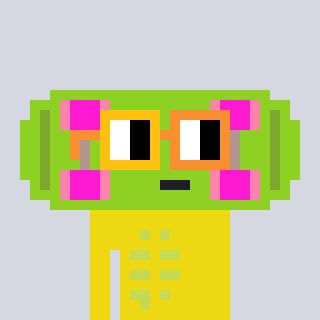
a pixel art character with square yellow and orange glasses, a skateboard-shaped head and a yellow-colored body on a cool background